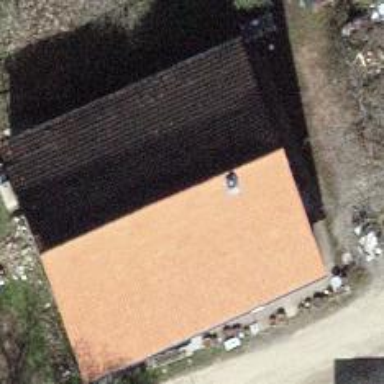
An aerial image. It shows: Farm building.